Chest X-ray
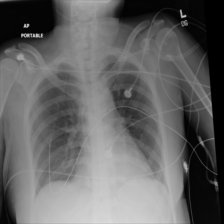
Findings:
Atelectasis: negative
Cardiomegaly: negative
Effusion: negative
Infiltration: negative
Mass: negative
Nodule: negative
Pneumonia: negative
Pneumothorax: negative
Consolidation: negative
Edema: negative
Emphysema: negative
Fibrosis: negative
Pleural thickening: negative
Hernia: negative